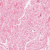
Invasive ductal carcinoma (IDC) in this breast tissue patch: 0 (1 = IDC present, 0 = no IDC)